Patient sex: F
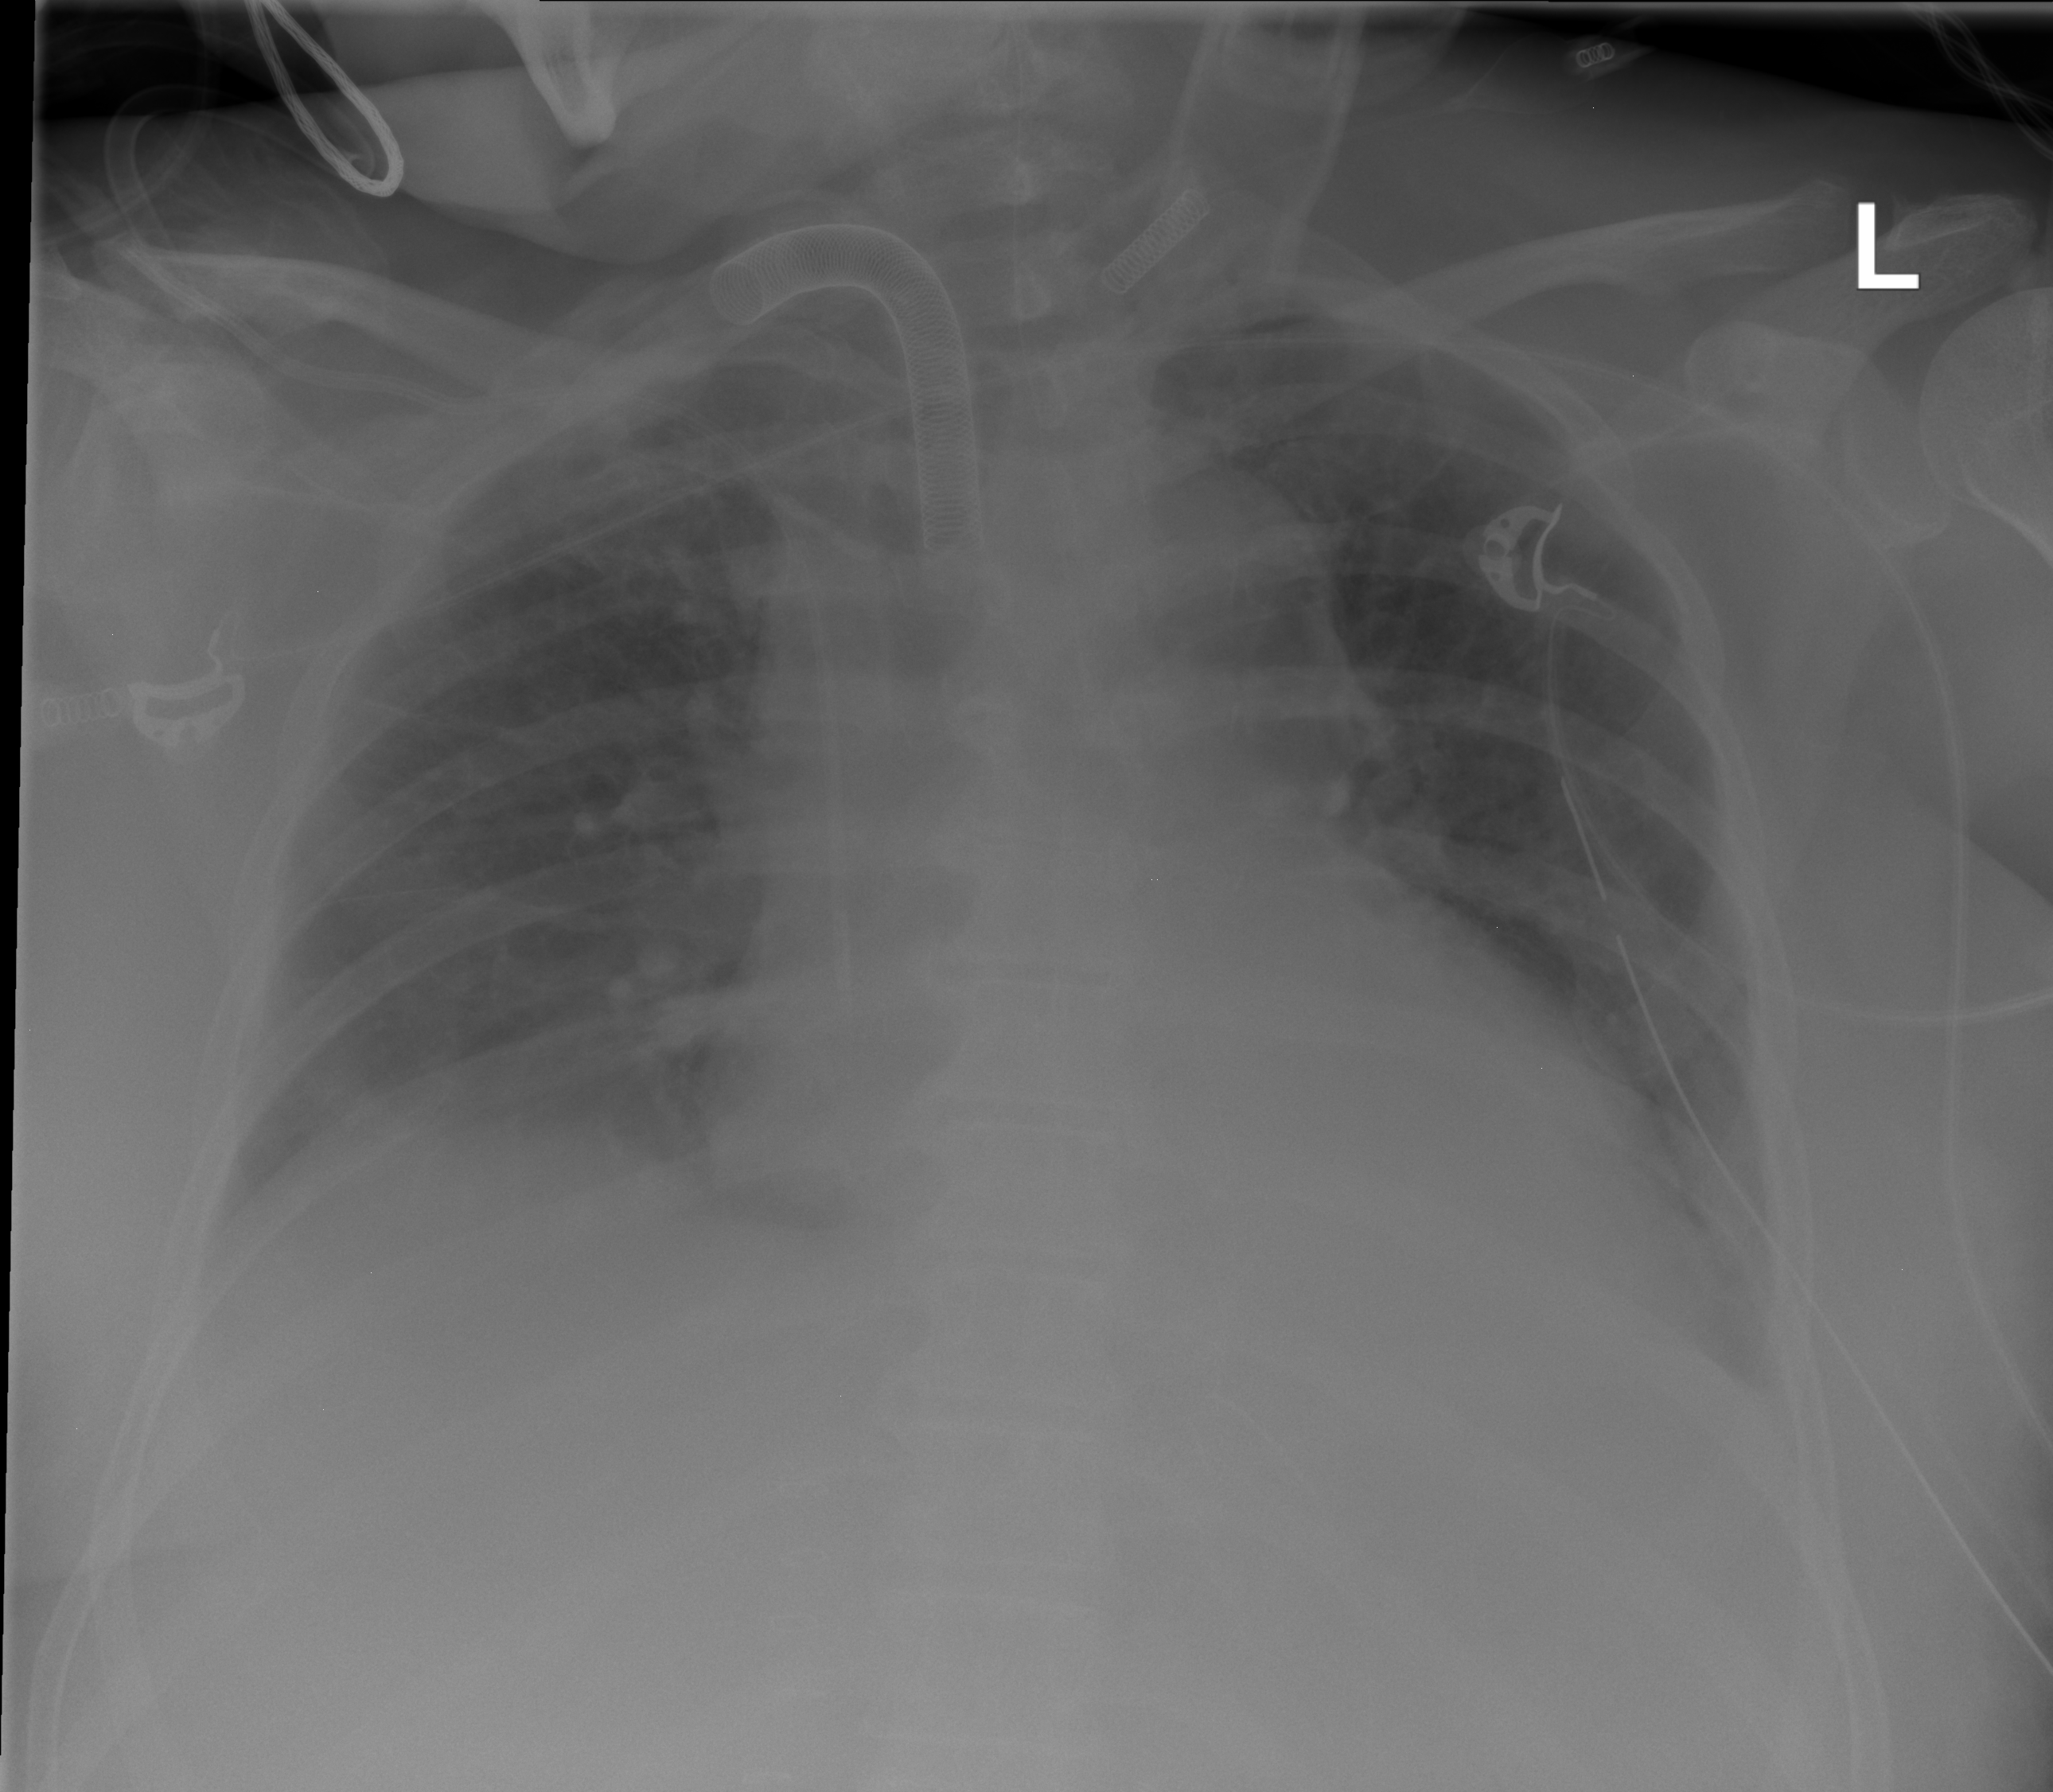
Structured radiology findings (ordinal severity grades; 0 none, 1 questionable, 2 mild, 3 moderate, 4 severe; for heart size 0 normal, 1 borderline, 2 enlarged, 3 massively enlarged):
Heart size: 2
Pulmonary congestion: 2
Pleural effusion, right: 2
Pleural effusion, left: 2
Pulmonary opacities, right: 0
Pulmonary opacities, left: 0
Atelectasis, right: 2
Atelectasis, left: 2